四年级 · 度量几何学
如图, $\angle 1=30^{\circ}, \angle 2=110^{\circ}, \angle 3=(\quad)$ 。

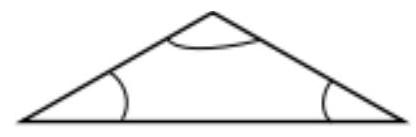
答案: 解$40^{\circ} \# \# 40$ 度

【分析】三角形的内角和是 $180^{\circ}$, 所以, $\angle 3=180^{\circ}-\angle 1-\angle 2=180^{\circ}-30^{\circ}-110^{\circ}$, 据此解题即可。

【详解】 $180^{\circ}-30^{\circ}-110^{\circ}$

$=150^{\circ}-110^{\circ}$

$=40^{\circ}$

所以, $\angle 3=40^{\circ}$
【点睛】熟记三角形的内角和是 $180^{\circ}$, 是解答此题的关键。